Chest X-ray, PA view. Patient: 45 years old, sex F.
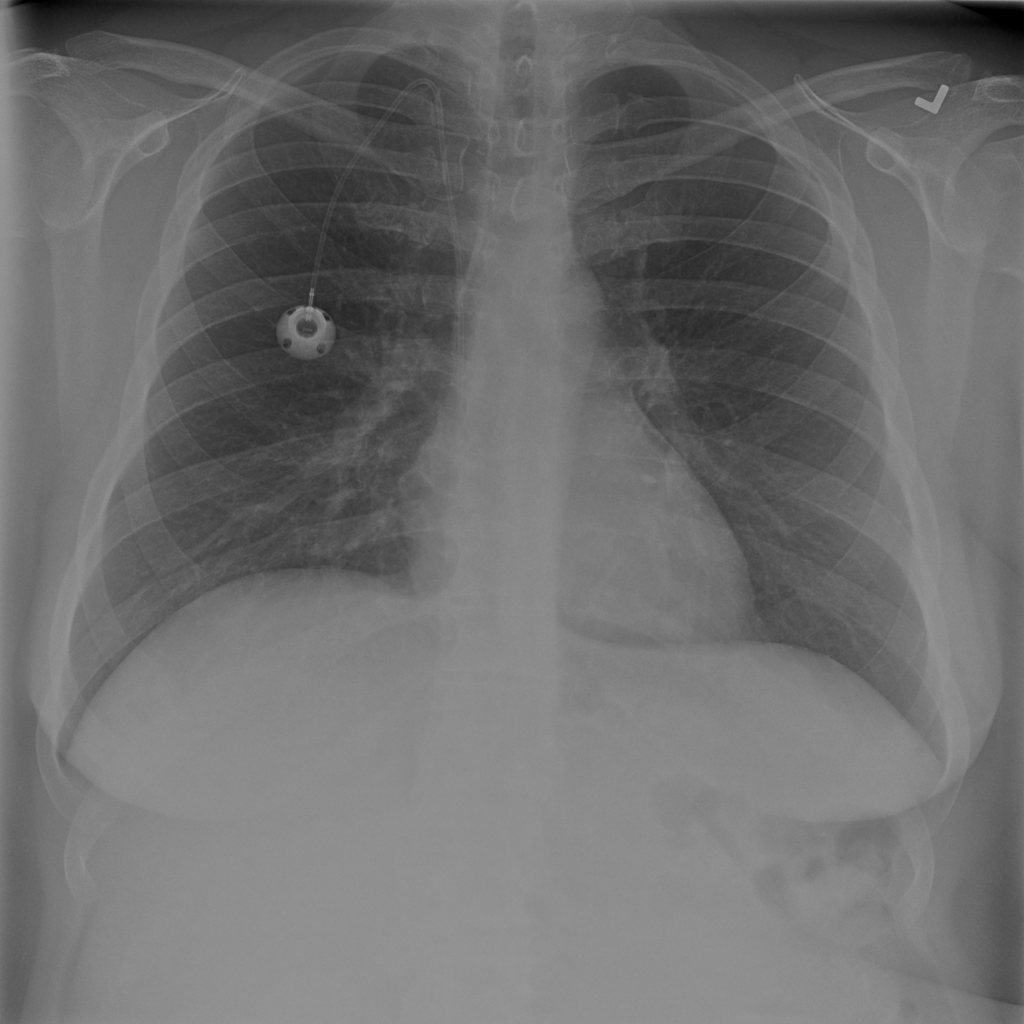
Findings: Nodule